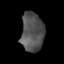
Tissue: lung
Cell type: Epithelial cells
Senescence score: 0.243
Nuclear area (px): 878
Mean DAPI intensity: 82.737